Question:
what i want to know it is that how to how to add the green folder as the pic in github?
and then if i use TortoiseGit ,how do this?
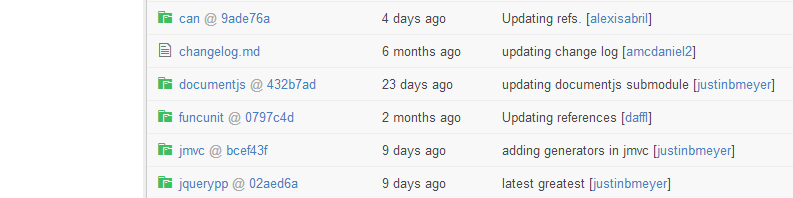
Answer: Those green folder are <URL>
When you clone that repo, you need a:
'''
git submodule update --init
'''
That will update those folder in your local working tree.
(or "'TortoiseGit > Submodule update.'")
Starting <URL>, when you view a repository with a submodule on github.com, you get useful links and information for the submodule.